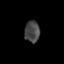
Tissue: prostate
Cell type: T cells
Senescence score: 0.7252
Nuclear area (px): 316
Mean DAPI intensity: 70.459